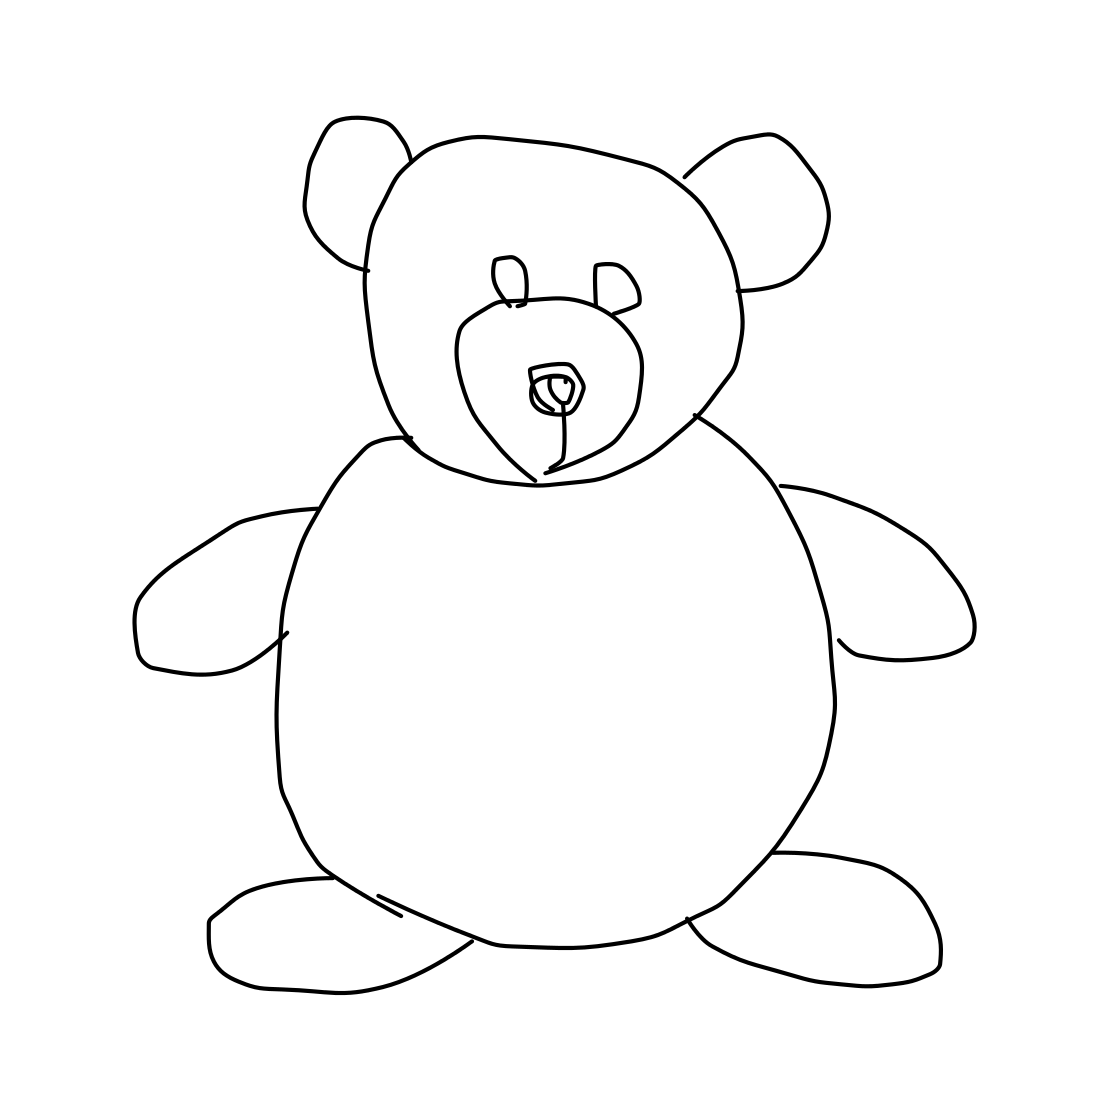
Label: teddy-bear